Field crop: maize
Growth stage: 1
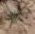
Species: salsola